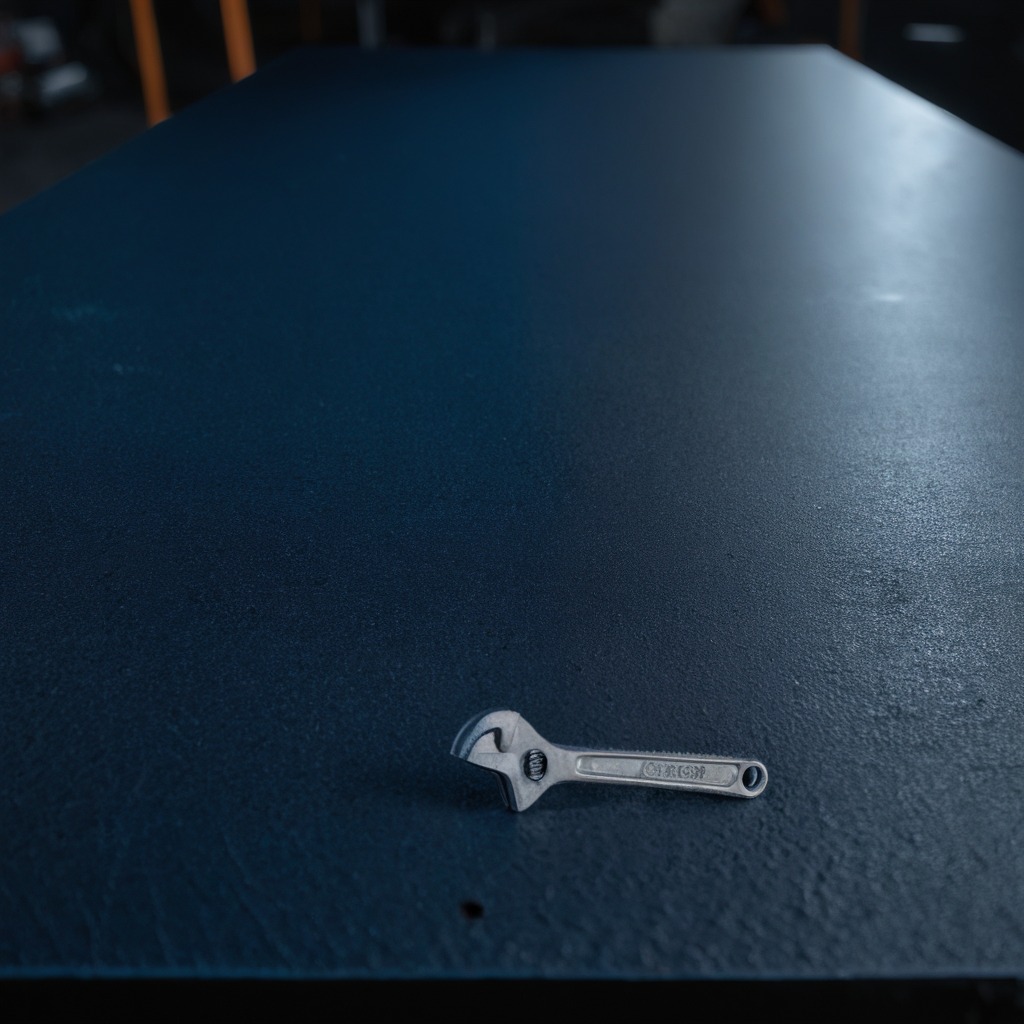
An wrench lies on the tabletop.